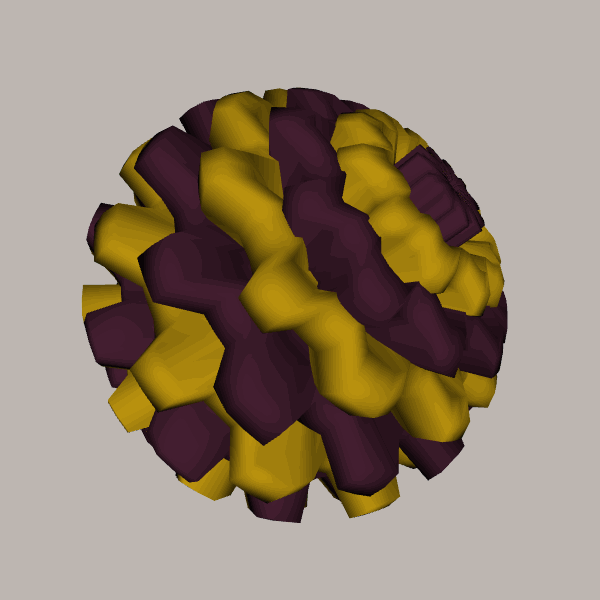
Background: light